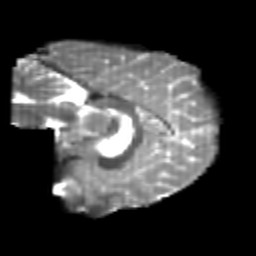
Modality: T2w
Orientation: sagittal
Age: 23
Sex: male
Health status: healthy
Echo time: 0.074 s